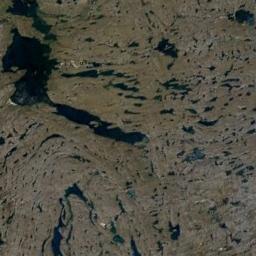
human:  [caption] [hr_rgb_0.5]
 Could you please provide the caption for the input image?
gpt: There is a large area of ​​dense brown bare land in a lake in a wetland .

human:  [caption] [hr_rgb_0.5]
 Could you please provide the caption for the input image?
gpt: There is a triangle-like lake in the middle of this wetland .

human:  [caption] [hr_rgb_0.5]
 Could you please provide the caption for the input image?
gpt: There are many different shapes of water around the wetlands .

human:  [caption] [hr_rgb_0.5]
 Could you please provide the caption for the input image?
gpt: The wetland consists of bare land, Dry plants and water .

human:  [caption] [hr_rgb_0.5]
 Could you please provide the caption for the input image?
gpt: There are much bare land and many water areas on the wetland .